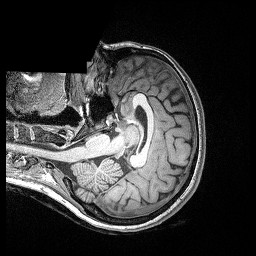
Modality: T1w
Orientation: axial
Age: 25
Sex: female
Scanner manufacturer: siemens
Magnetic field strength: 3 T
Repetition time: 2.4 s
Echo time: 0.03 s